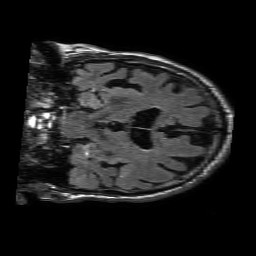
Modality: FLAIR
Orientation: coronal
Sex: male
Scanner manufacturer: philips
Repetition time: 11 s
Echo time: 0.125 s